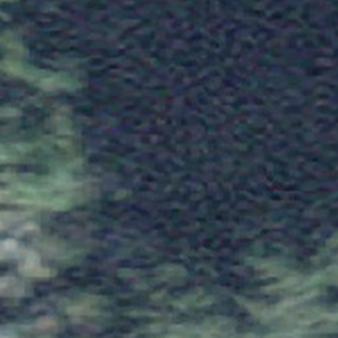
Label: other